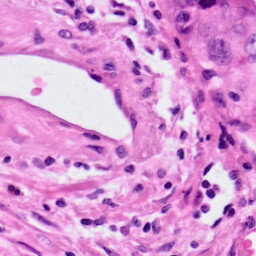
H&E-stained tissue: Lung